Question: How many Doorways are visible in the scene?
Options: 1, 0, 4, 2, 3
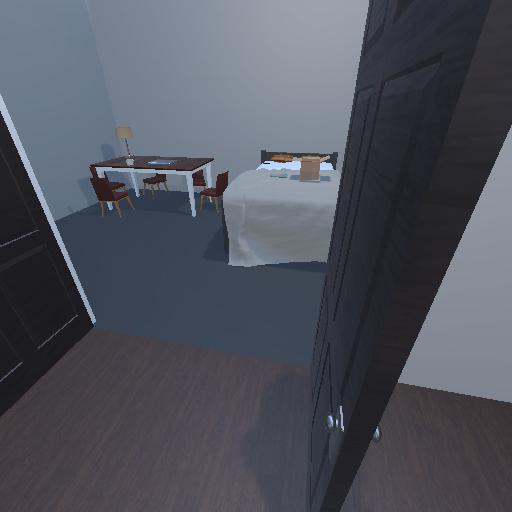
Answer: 1